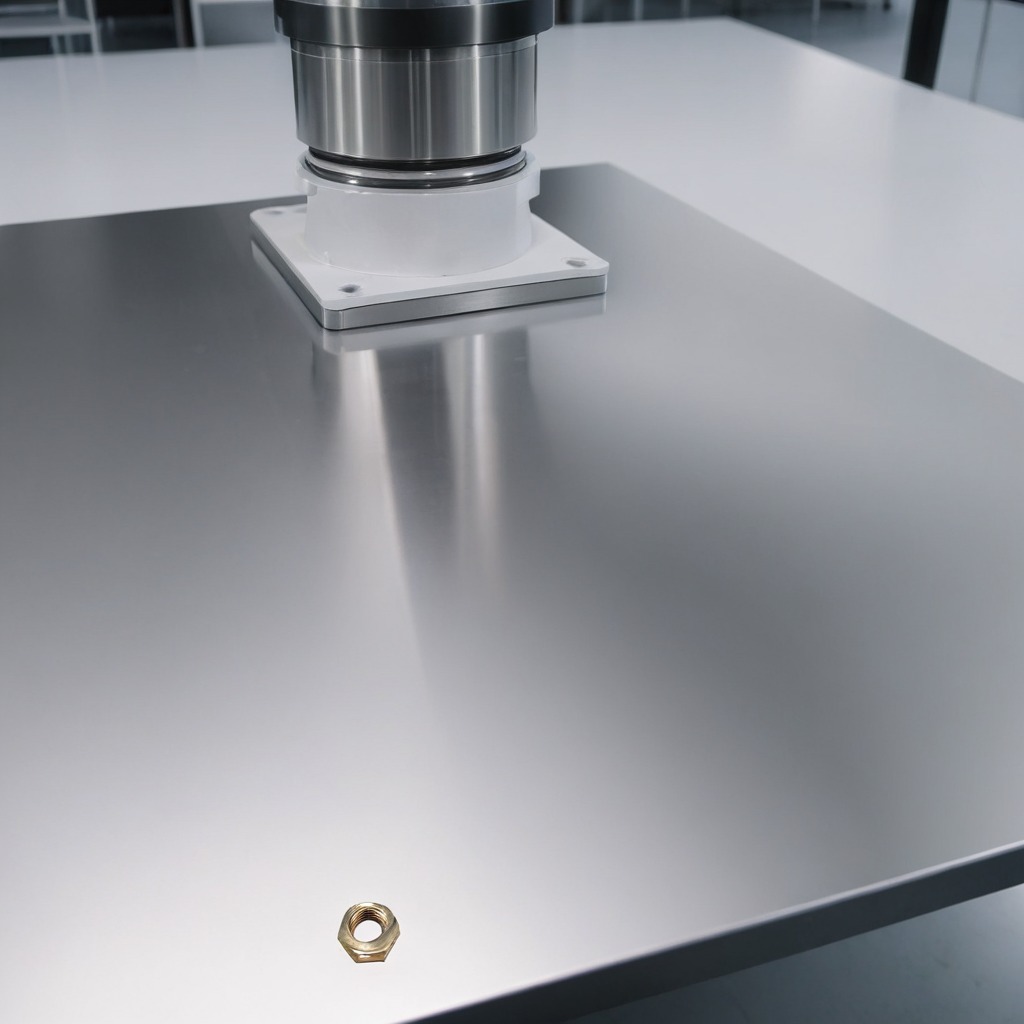
A metal nut is lying on the stainless steel table.